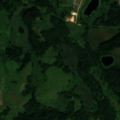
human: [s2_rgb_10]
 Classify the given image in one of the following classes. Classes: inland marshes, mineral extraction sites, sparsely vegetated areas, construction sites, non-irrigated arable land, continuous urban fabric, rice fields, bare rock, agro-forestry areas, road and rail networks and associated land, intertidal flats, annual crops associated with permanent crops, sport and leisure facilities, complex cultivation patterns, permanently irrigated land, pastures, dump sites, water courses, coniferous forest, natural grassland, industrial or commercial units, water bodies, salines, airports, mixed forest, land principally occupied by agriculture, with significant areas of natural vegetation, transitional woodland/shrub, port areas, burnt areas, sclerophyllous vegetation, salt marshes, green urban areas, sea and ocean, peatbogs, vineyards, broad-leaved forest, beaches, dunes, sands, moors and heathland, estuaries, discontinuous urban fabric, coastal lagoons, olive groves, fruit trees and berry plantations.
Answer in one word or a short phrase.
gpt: pastures, complex cultivation patterns, broad-leaved forest, mixed forest, inland marshes